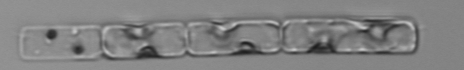
Label: Guinardia_delicatula_TAG_internal_parasite